Question: I want draw the ylab on the top of the y axis, which code can I use?
Here is the example
'''
par(mar=c(4,6,4,4))
plot(rnorm(100), ylab="")
mtext(side=2, text="Label", las=1, line=2)
'''
I want draw the ylabel at the top of y axis which red arrow indicated.

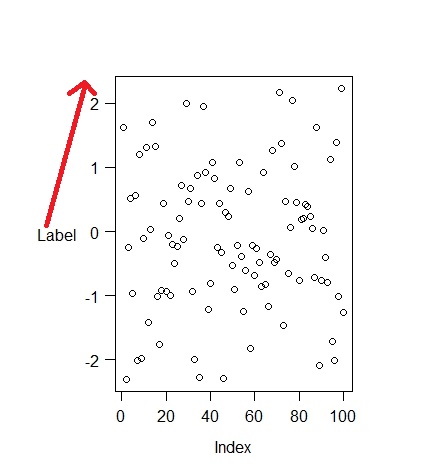
Answer: You could do it like this, by finding the top left corner and fixing it to it.
'''
par(mar=c(4,6,4,4))
plot(rnorm(100), ylab="")
loc <- par("usr")
text(loc[1], loc[4], "Label", pos = 2, xpd = T)
'''
Playing around with 'pos' and adding 'adj' could change the position a bit.